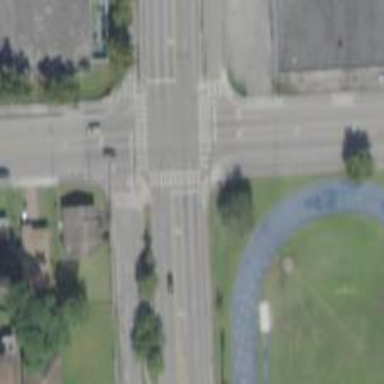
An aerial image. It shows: Marked crossing on the road.